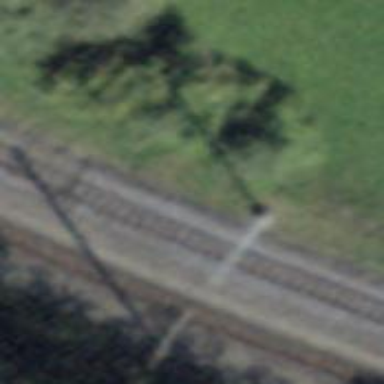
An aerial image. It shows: Narrow-gauge railway track with 1 electrified contact line.